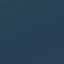
Label: SeaLake